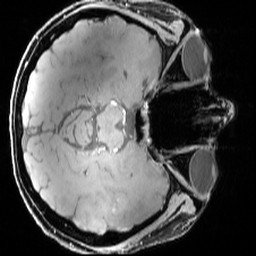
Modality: T1w
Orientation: axial
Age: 26
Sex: female
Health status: healthy
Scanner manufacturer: siemens
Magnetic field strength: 7 T
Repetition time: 4.3 s
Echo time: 0.00227 s